Current action and preconditions to check: path_clear

Your task: For each precondition in the list above, predict whether it will hold at this action.

Consider the current scene as observed from the mobile robot's camera, and analyze the predicted future states of all dynamic agents (e.g., people, animals, vehicles, or any moving entities) within the NEXT SECOND.

IMPORTANT: Only answer "very likely" if you are absolutely certain—based on strong, clear evidence—that a dynamic agent will violate the precondition in the predicted future state. Do NOT answer "very likely" for unlikely, ambiguous, or low-probability risks.

Ask yourself for each precondition: Is there a high probability, with clear and convincing evidence, that the predicted future states of any dynamic agent will interfere with the predicted future state of the currently executing action within the NEXT SECOND, causing that precondition to fail?

Assess the risk level based on these predictions. Use "likely" or "very likely" if motions create a clear risk of interference.

Use "neutral" or "improbable" if agents are nearby but their predicted paths are clearly diverging or non-conflicting.

Failure Risk Categories: "very improbable", "improbable", "neutral", "likely", "very likely"

Answer Format: Output ONLY the probability_of_failure value from these categories: "very improbable", "improbable", "neutral", "likely", "very likely"

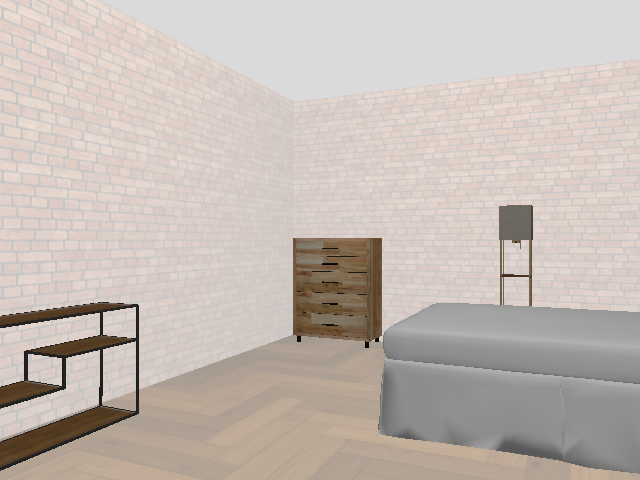

Answer: very improbable